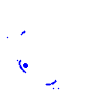
Particle: pion